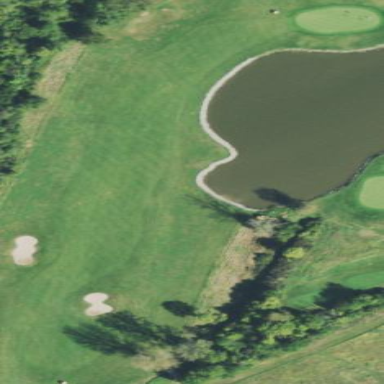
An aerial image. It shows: Golf fairway in the image.